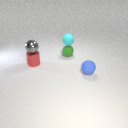
small blue rubber sphere in front of small red metal cylinder